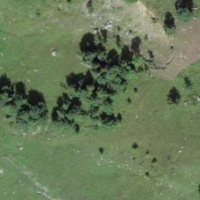
EUNIS habitat code: 23
Species observed at this site:
Geum rivale